Interaction volume radius: 5 \u00c5
Interaction volume height: 15 \u00c5
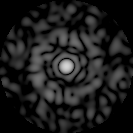
Disorder parameter: 0.8439